Field crop: maize
Growth stage: 2
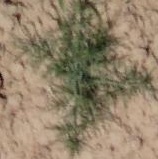
Species: salsola